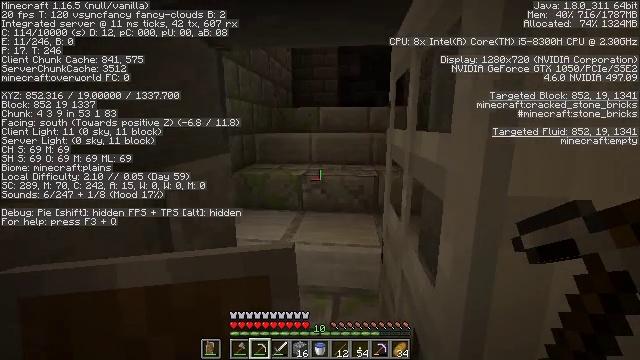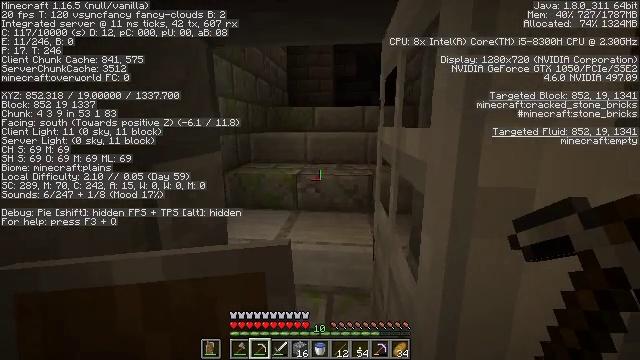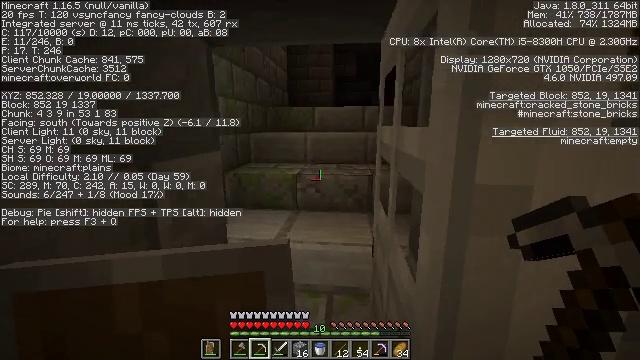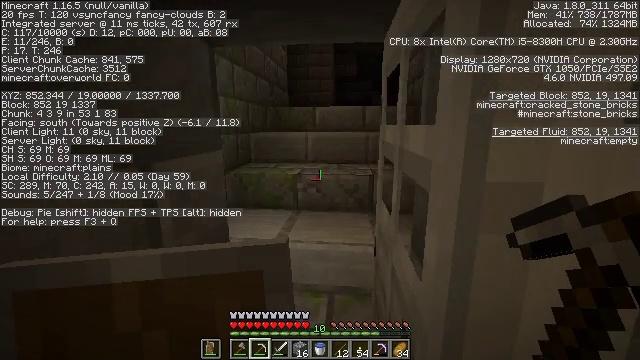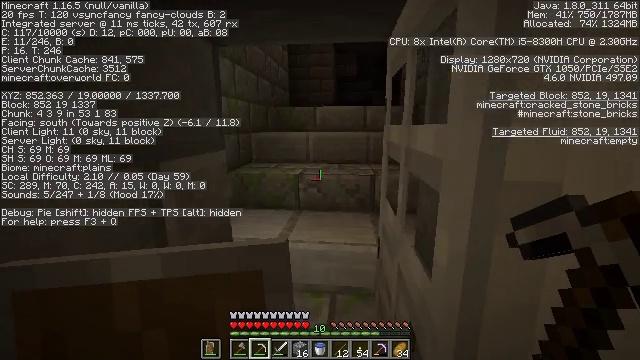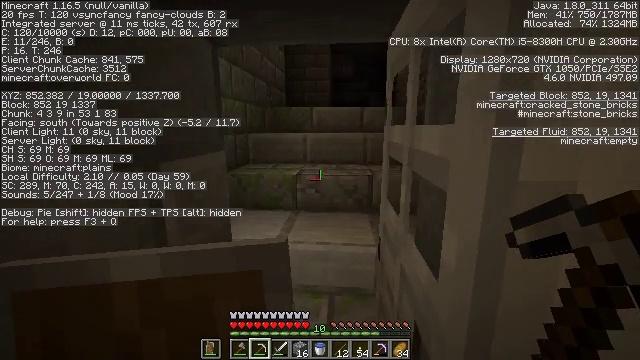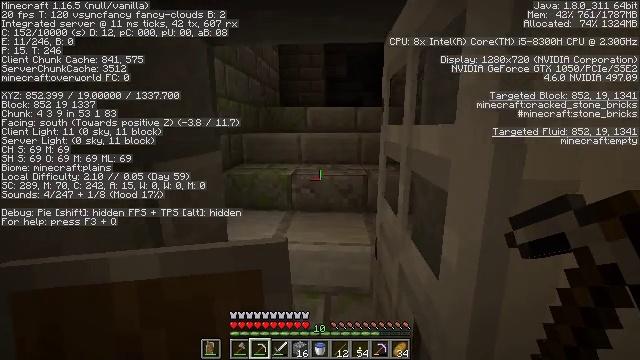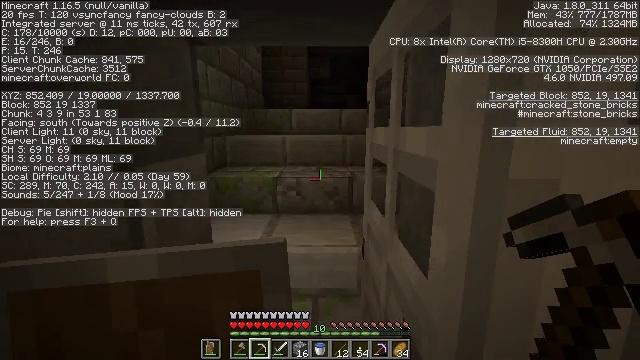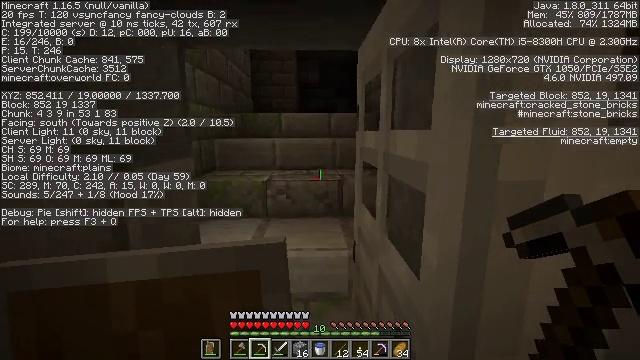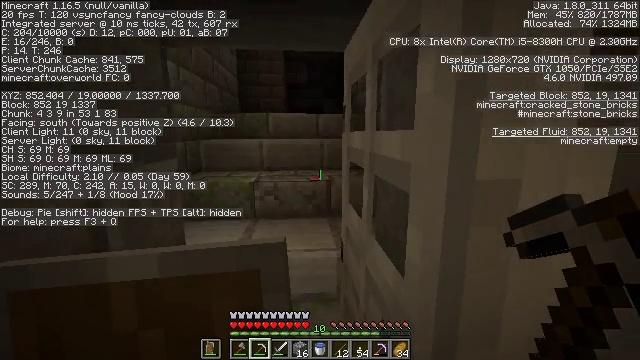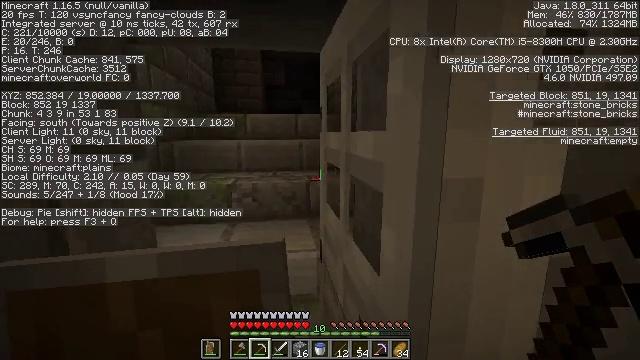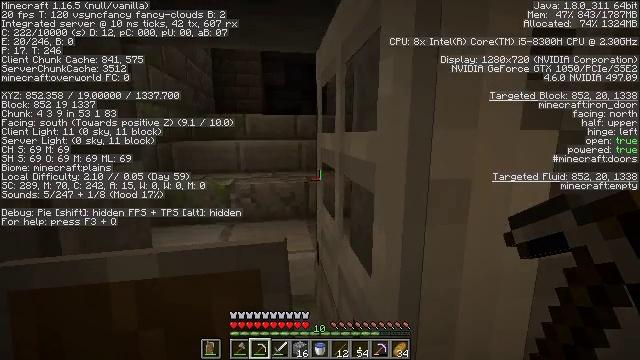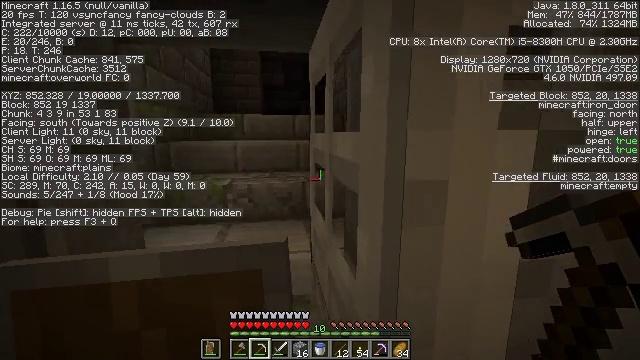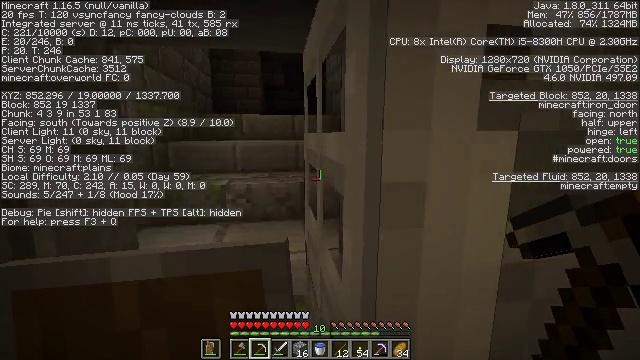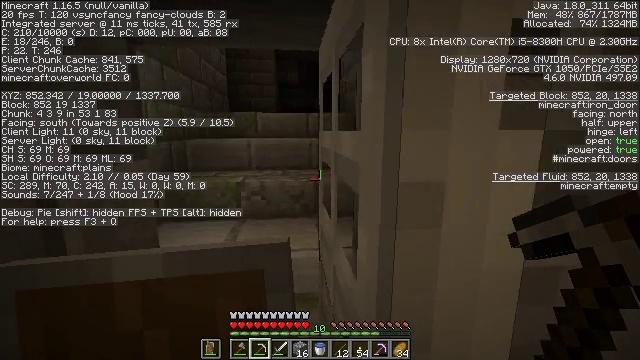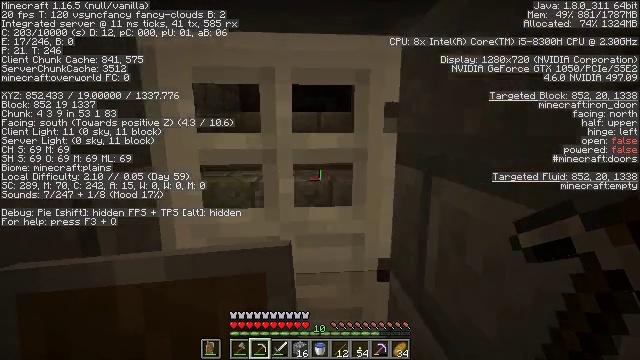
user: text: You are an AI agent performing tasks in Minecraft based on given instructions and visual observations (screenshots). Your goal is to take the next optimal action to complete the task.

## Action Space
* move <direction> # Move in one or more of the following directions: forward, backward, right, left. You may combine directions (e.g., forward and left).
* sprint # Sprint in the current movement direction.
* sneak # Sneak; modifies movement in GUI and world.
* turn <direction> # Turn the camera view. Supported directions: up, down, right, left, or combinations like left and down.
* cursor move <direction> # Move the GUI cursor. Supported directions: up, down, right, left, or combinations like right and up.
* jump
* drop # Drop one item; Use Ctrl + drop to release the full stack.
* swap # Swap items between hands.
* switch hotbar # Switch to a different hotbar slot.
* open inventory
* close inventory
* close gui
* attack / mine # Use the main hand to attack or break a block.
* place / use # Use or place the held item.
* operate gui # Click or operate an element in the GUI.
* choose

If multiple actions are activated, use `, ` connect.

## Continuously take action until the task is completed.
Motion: motion action
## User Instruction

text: Mine the iron door to remove it.
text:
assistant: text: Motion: move forward
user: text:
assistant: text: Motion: move forward, sprint
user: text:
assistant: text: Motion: move forward, sprint
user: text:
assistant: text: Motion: move forward, sprint
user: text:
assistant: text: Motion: move forward, sprint
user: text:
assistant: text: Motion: move forward, sprint, turn right
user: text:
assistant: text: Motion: move forward, sprint, turn right
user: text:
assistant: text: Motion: move forward, sprint, turn right
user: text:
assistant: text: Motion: move forward, sprint, turn right
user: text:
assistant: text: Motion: move forward, sprint, turn right
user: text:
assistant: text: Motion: move forward, sprint
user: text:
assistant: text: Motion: move forward, sprint
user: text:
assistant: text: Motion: move forward, sprint
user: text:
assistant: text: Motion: move forward and move left, sprint, turn left
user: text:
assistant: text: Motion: move forward and move left, sprint, turn left
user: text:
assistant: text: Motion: move forward and move left, sprint
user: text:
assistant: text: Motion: move forward and move left, sprint, turn left
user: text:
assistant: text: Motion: move forward and move left, sprint
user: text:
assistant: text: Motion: move forward and move left, sprint
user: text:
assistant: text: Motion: move forward and move left, sprint
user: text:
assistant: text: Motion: move forward, sprint
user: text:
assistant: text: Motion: move forward, sprint
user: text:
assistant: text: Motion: move forward and move right, sprint
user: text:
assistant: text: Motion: move forward and move right, sprint
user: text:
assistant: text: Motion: move forward and move right, sprint
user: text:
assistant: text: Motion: move forward and move right
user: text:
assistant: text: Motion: move forward and move right
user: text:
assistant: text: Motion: move forward, attack / mine
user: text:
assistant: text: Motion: attack / mine
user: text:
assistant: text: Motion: attack / mine